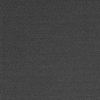
Atmospheric dust classification: dusty